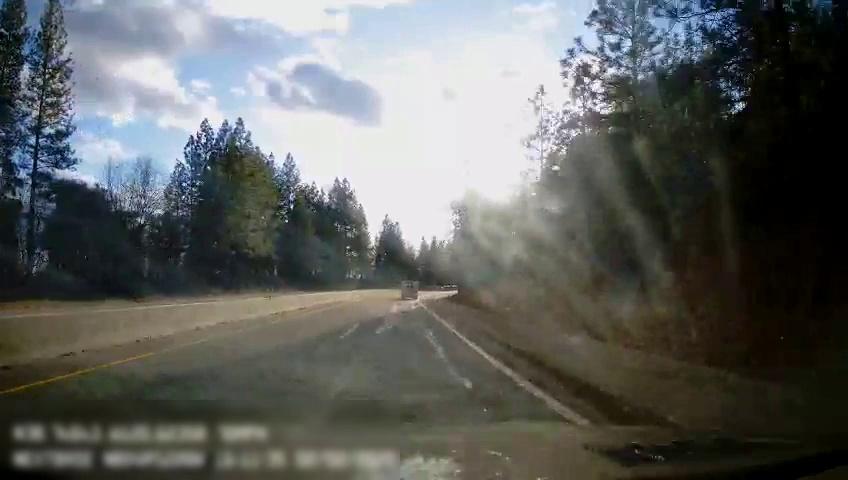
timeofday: Day
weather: Sunny
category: Drivable Space
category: Vehicles | Van
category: Lanes | Alternate Lane
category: Lanes | Current Lane
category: Lanes | Alternate Lane